Interaction volume radius: 5 \u00c5
Interaction volume height: 10 \u00c5
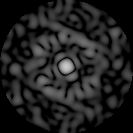
Disorder parameter: 0.713